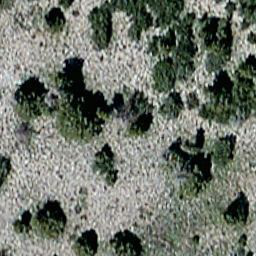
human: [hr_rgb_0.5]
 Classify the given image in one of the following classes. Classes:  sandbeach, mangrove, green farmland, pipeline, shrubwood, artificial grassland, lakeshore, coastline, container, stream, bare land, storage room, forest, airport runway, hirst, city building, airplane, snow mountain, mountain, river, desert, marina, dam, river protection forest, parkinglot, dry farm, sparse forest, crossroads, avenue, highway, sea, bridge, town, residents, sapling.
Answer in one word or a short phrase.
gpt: sparse forest